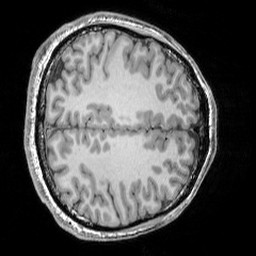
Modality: T1w
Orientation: axial
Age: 19
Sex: male
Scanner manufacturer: siemens
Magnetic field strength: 3 T
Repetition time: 1.9 s
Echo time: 0.00444 s